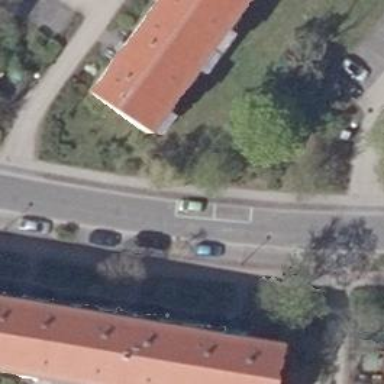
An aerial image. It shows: Residential road with separate sidewalks on both sides.